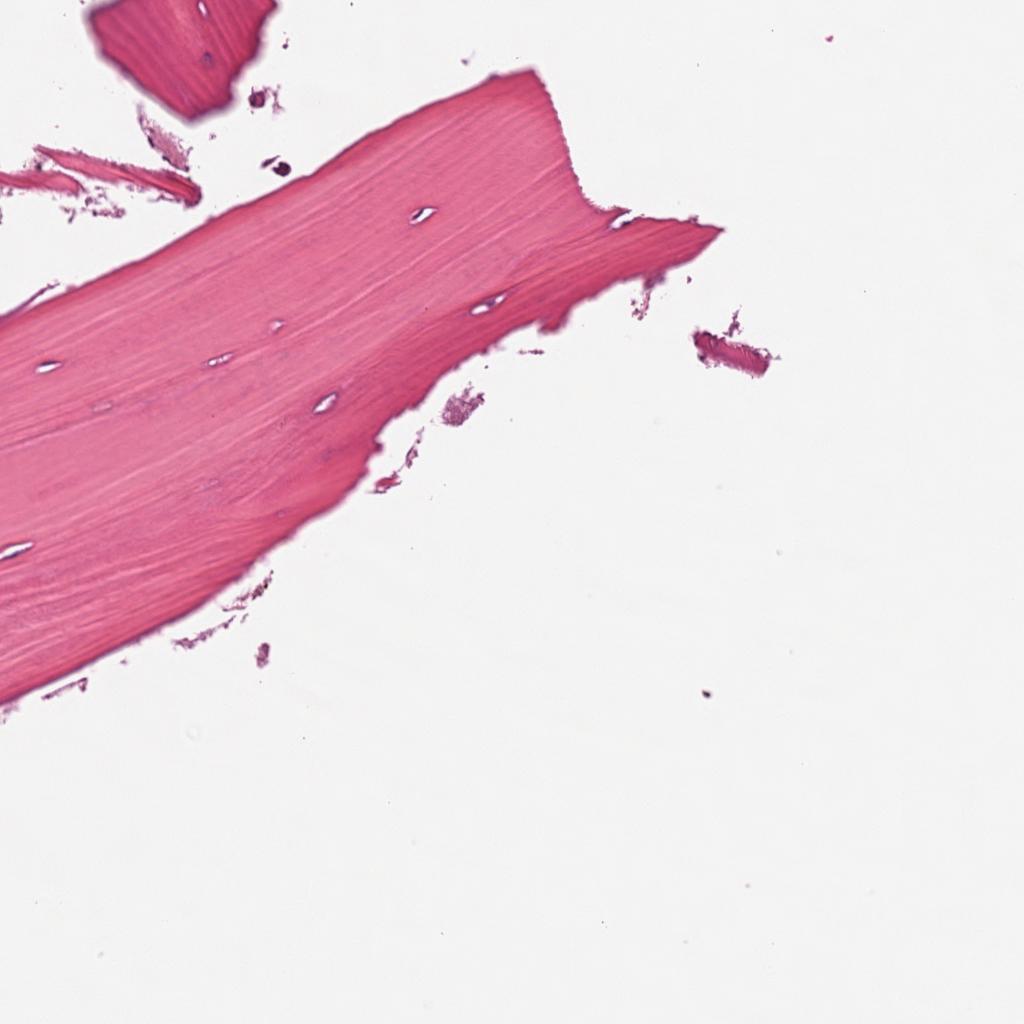
Label: Non-Tumor